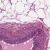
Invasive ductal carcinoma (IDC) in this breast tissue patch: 0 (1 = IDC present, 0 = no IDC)